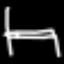
Label: bed